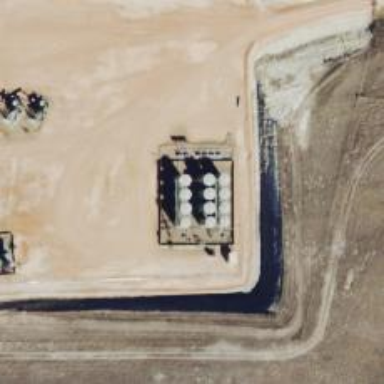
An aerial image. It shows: Storage tank that is man-made.